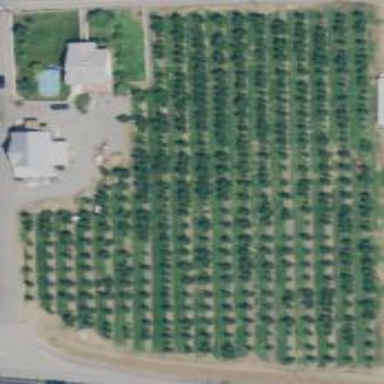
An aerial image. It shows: Orchard.